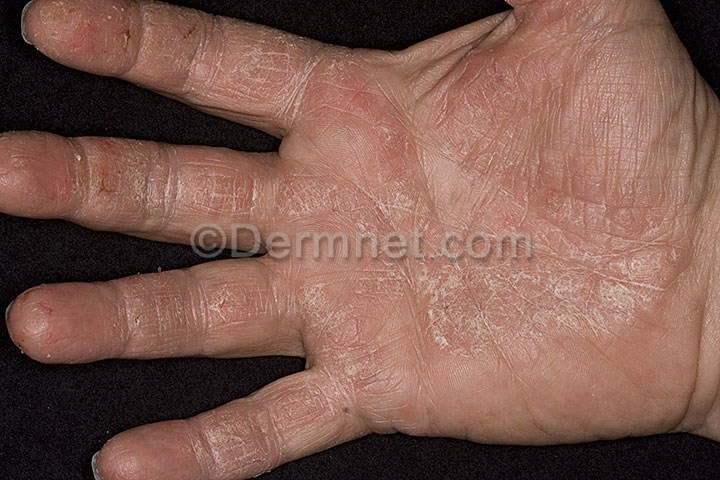
Disease: Psoriasis pictures Lichen Planus and related diseases